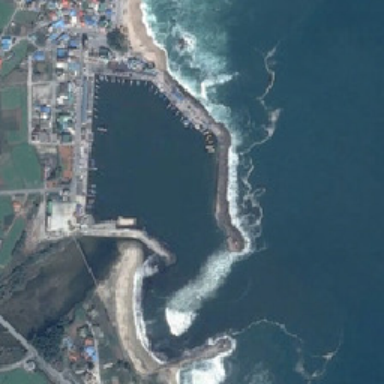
Trest protects the harbor while the blue sea rocks the coast .